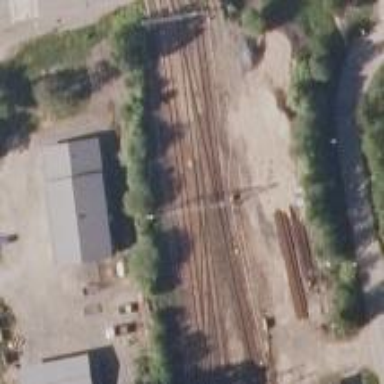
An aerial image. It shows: Railway track with contact line for electrification.